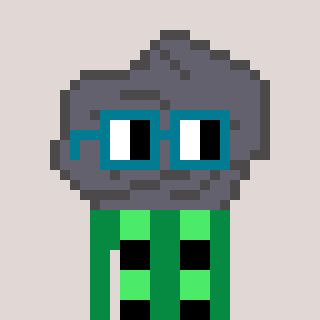
a pixel art character with square dark green glasses, a rock-shaped head and a green-colored body on a warm background